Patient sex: M
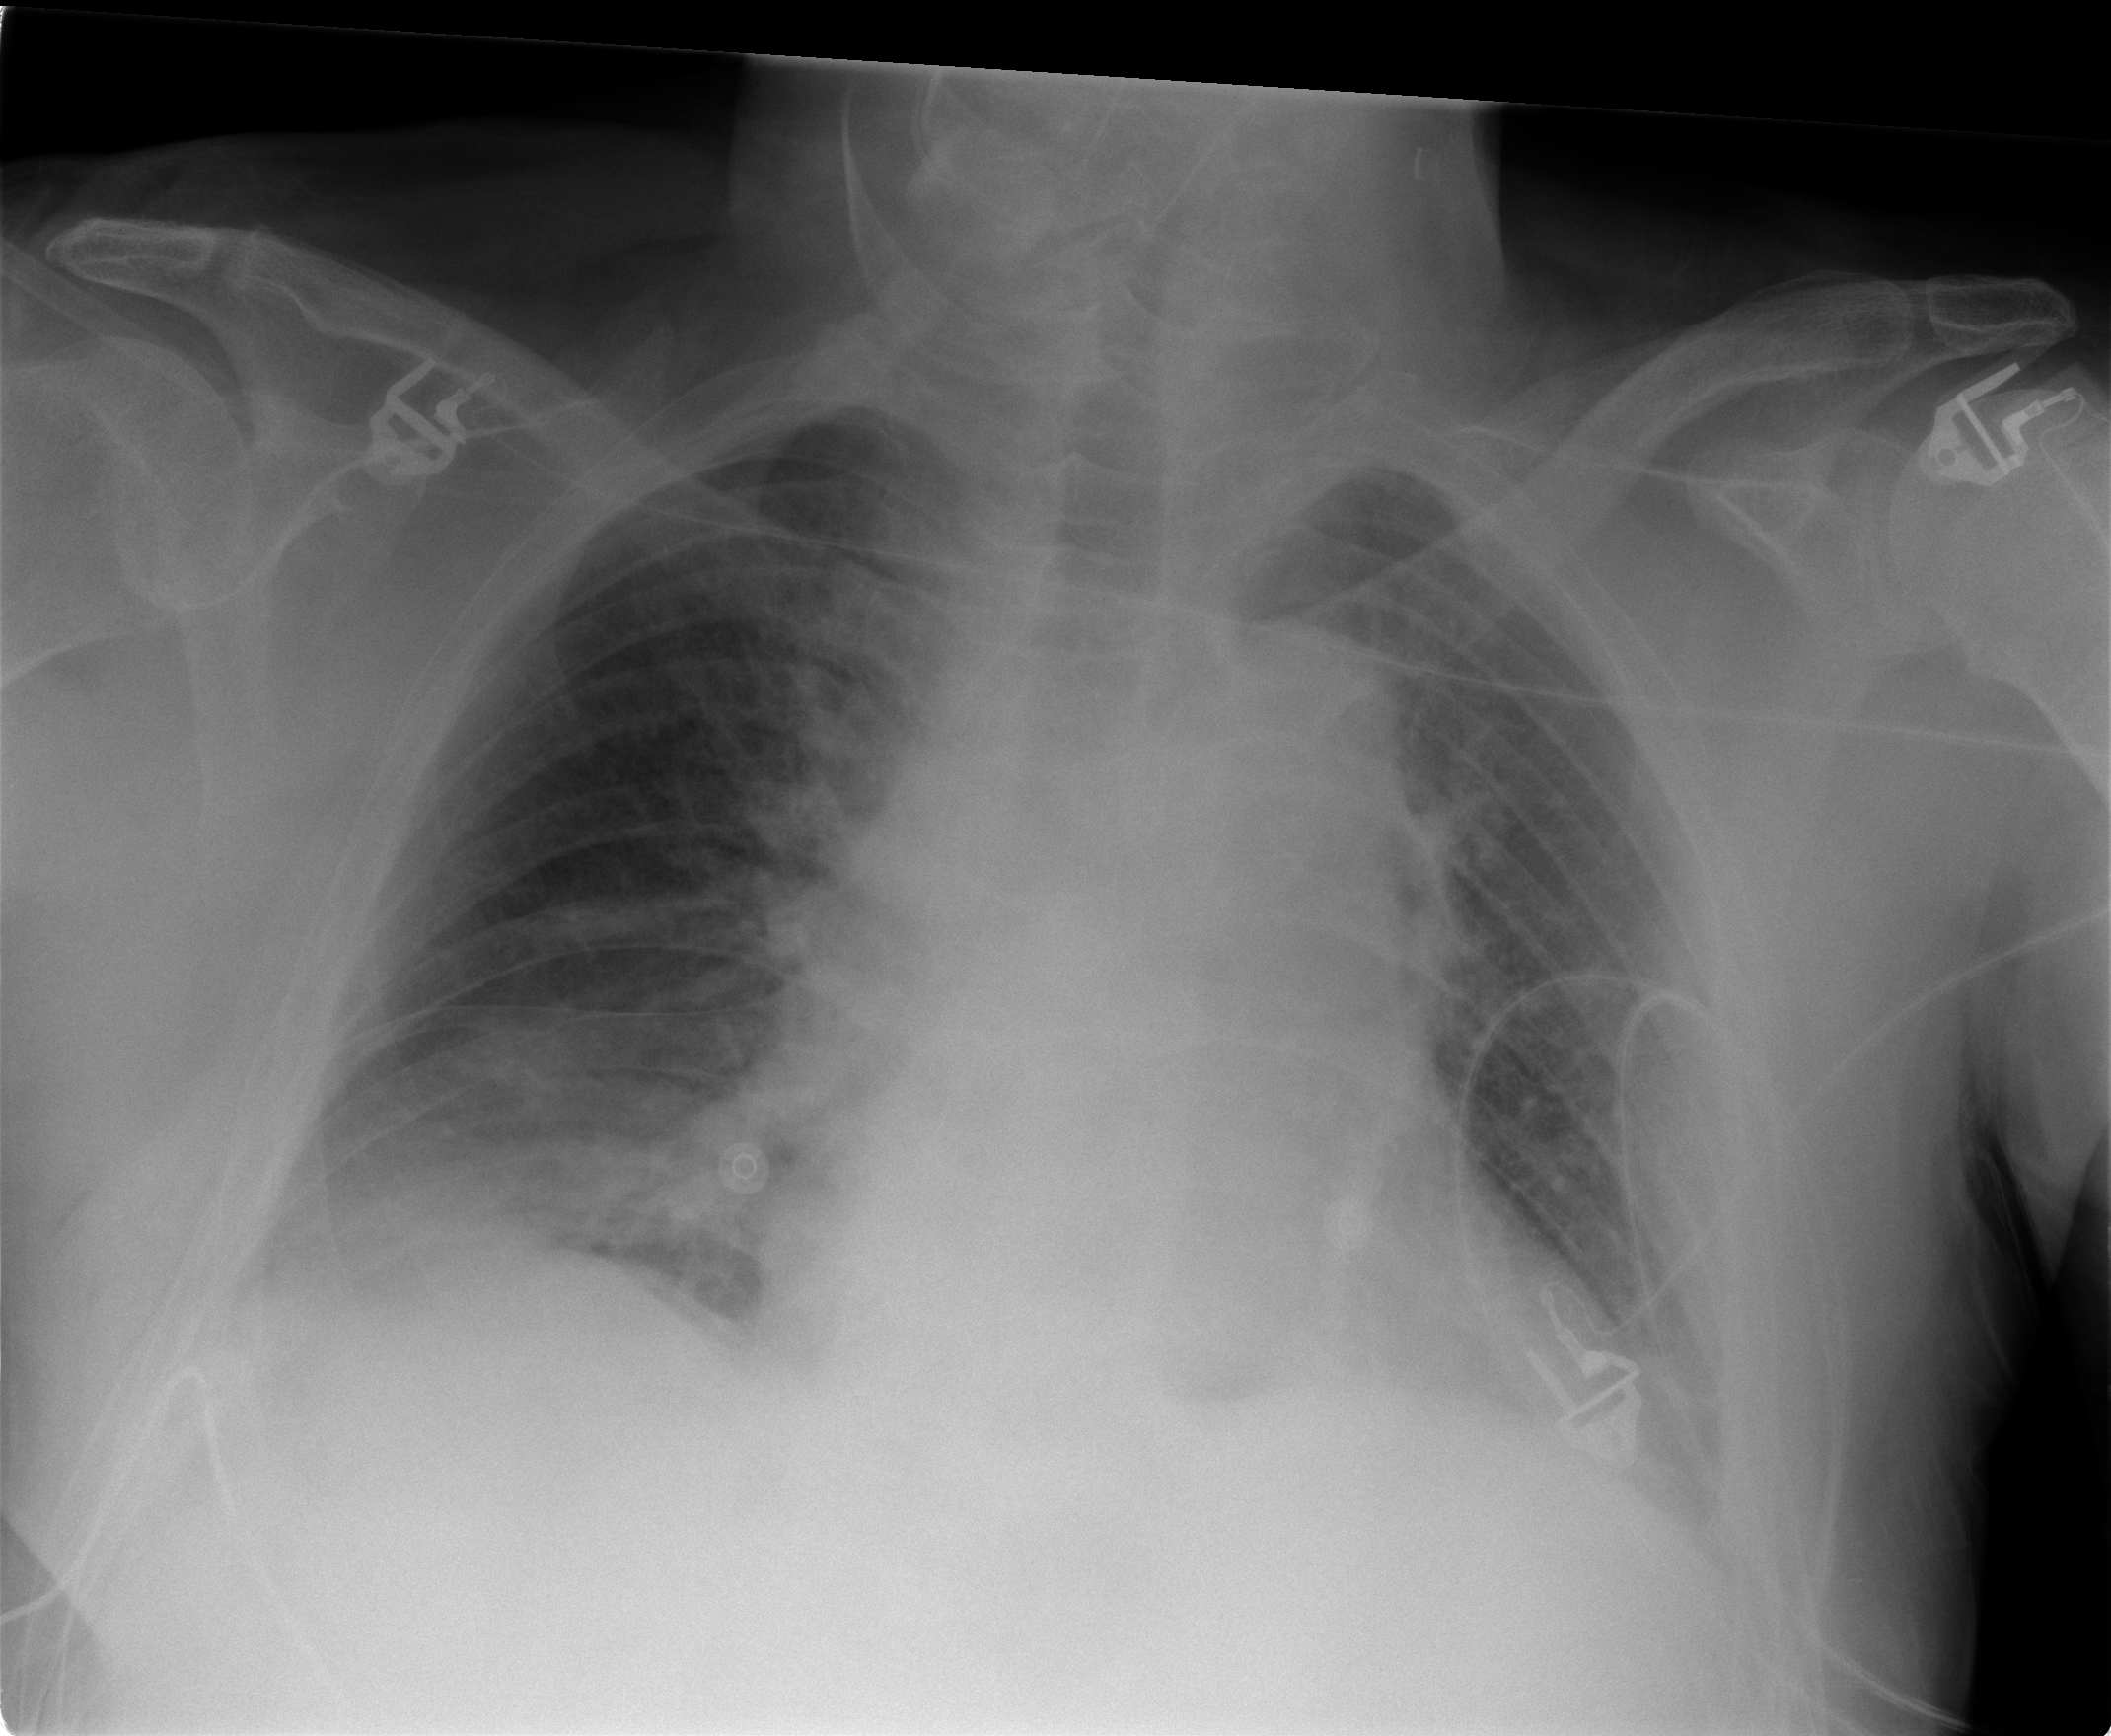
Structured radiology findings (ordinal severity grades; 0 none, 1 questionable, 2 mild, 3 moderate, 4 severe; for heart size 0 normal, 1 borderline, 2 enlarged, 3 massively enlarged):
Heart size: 2
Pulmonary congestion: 2
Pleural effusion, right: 2
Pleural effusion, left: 1
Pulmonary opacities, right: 0
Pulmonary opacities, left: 0
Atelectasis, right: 2
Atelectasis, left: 2